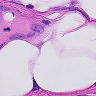
Metastatic tissue present: yes